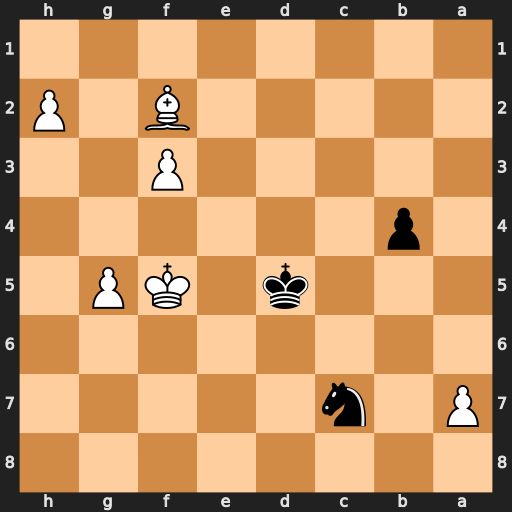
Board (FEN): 8/P1n5/8/3k1KP1/1p6/5P2/5B1P/8
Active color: b
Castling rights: -
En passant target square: -
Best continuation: b3 Bg3 b2 Bxc7 b1=Q+